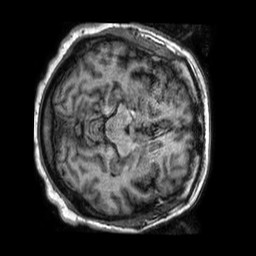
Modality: T1w
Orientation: axial
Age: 78
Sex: female
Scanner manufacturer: philips
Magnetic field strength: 1.5 T
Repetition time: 0.008329 s
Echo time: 0.00382 s